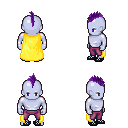
a pixel art fantasy rpg character, male body template, dark elf, purple skin, yellow cape, magenta pants, purple mohawk hairstyle, ghillies, four views (front, back, left, right), 2x2 character sprite sheet, small pixel art, hard edges, no anti-aliasing